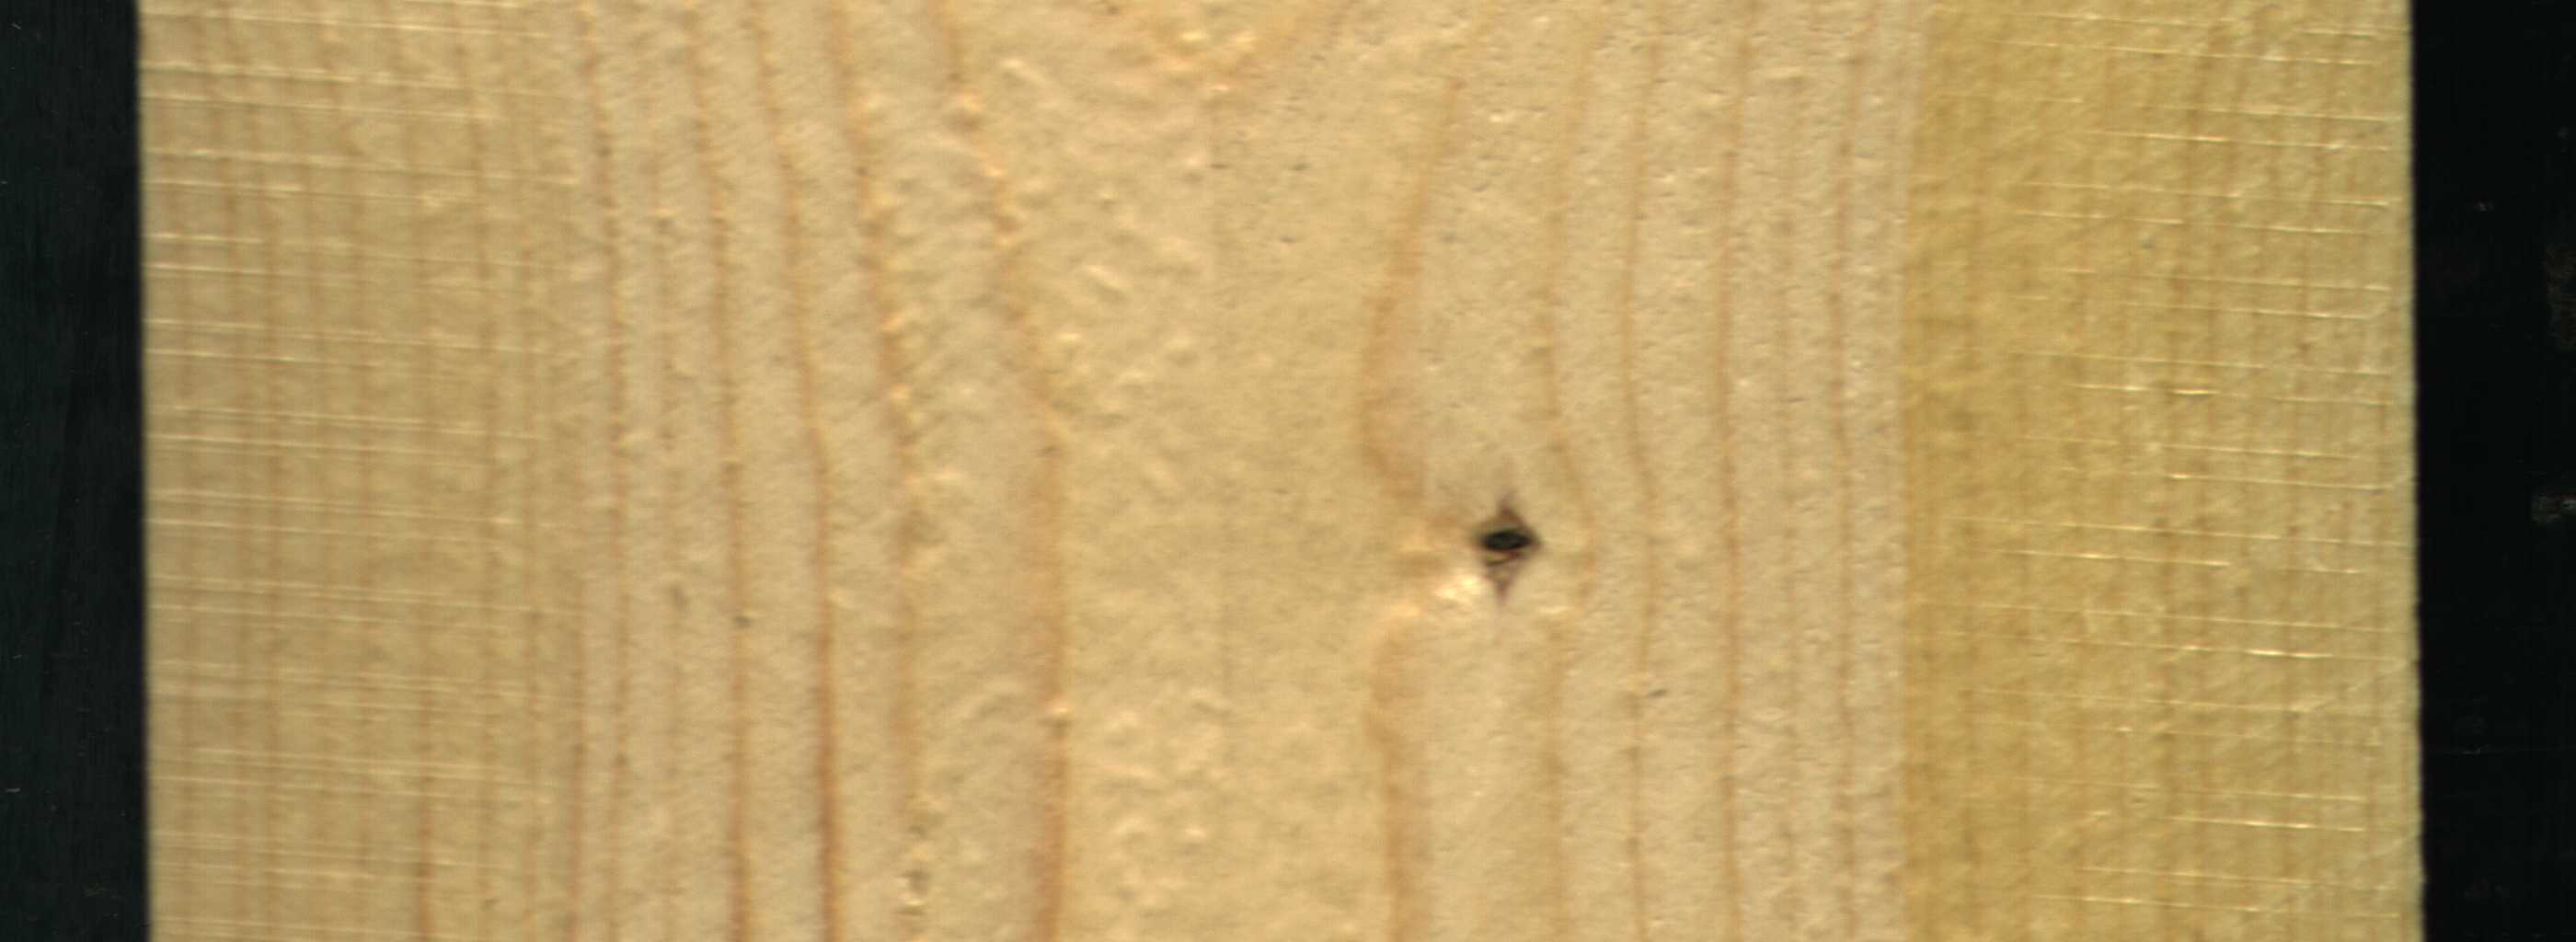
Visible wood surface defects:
Dead_Knot
Dead_Knot